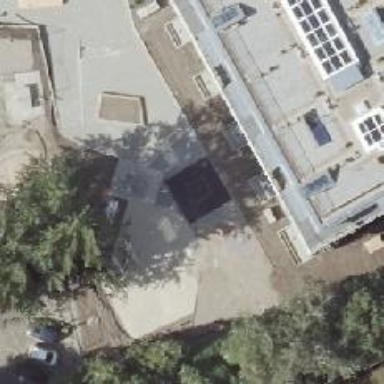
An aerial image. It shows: Playground structure.